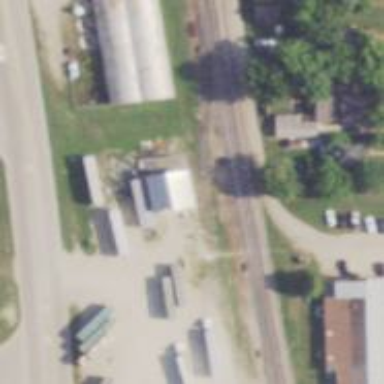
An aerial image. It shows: Railway siding for service.